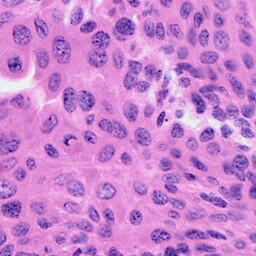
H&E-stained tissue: Cervix